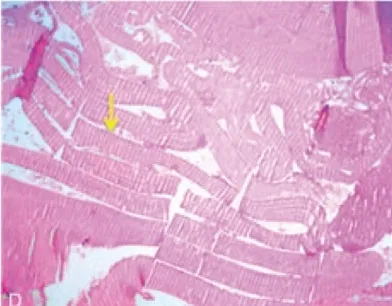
(D) HE staining: a yellow arrow identifies the left ovarian bursa (x100).
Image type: pathology (h&e)